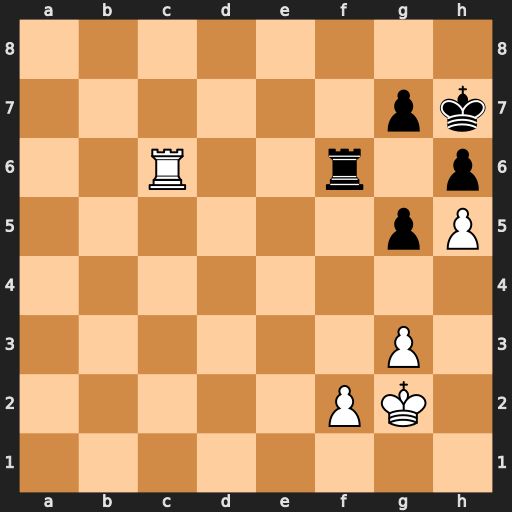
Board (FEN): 8/6pk/2R2r1p/6pP/8/6P1/5PK1/8
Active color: w
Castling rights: -
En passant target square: -
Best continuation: Rxf6 gxf6 Kf3